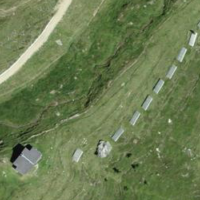
EUNIS habitat code: 23
Species observed at this site:
Arnica montana
Euphrasia alpina